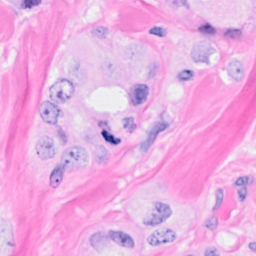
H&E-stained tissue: Breast